Interaction volume radius: 5 \u00c5
Interaction volume height: 10 \u00c5
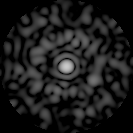
Disorder parameter: 0.8651